Question: I am trying to move a label with an animation but I want it to be between two other objects. I thought I could do it with NSLayoutConstraints like
'''
let labelLeftConstraint = NSLayoutConstraint(item: self.label, attribute: NSLayoutAttribute.Left, relatedBy: NSLayoutRelation.GreaterThanOrEqual, toItem: self.leftObject, attribute: NSLayoutAttribute.Right, multiplier: 1, constant: 0)
let labelRightConstraint = NSLayoutConstraint(item: self.label, attribute: NSLayoutAttribute.Right, relatedBy: NSLayoutRelation.LessThanOrEqual, toItem: self.rightObject, attribute: NSLayoutAttribute.Left, multiplier: 1, constant: 0)
let labelBottom = NSLayoutConstraint(item: self.label, attribute: NSLayoutAttribute.Bottom, relatedBy: NSLayoutRelation.Equal, toItem: self.bottomObject , attribute: NSLayoutAttribute.Top, multiplier: 1, constant: 0)
let labelCenterX = NSLayoutConstraint(item: self.label, attribute: NSLayoutAttribute.CenterX, relatedBy: NSLayoutRelation.Equal, toItem: self.movingObject, attribute: NSLayoutAttribute.CenterX, multiplier: 1, constant: 0)
label.setTranslatesAutoresizingMaskIntoConstraints(false)
self.view.addSubview(label)
self.view.addConstraints([labelLeftConstraint, labelRightConstraint, labelBottom, labelCenterX])
'''
And I am trying to update the position with
'''
UIView.animateWithDuration(0.5, delay: 0, options: UIViewAnimationOptions.CurveEaseOut, animations: { () -> Void in
self.movingObject.center = CGPoint(x: newX, y: newY)
self.view.updateConstraints()
}
'''
But when the 'movingObject' is moving too far it crops the label (which obviously makes sense because of the 'labelCenterX' should be equal to the 'movingObject'). How could I prevent this and instead move it only up to the edges of the 'leftObject' and 'rightObject'? I would need something like '.LessEqualOrGreater' as for the relation...
I also tried to animate the label also with the '.center'-method but I didn't find a way to prevent it from getting out of the two objects.
Thank You for your Help (I know I am probably asking a dumb question but I am just learning Swift)
Here is a Screenshot of my problem:

The movingObject is the picture of bike which moves with changing velocity from left to right and is allowed to go further than the label with the velocity over the bar. This label should only be between the '0' and the '30'-Label
The working code is in my <URL>
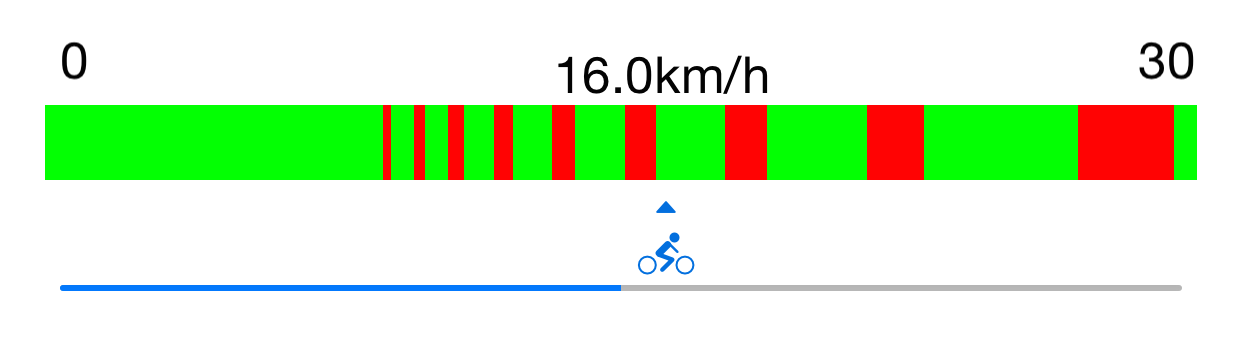
Answer: The solution is to create required leading/trailing constraints >= 0 and a centerX constraint with a lower priority, then changing a centerX constant to whatever you need.